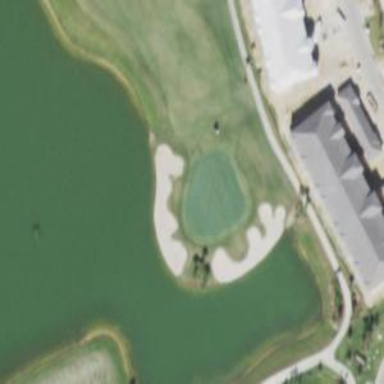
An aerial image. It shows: View of golf hole.